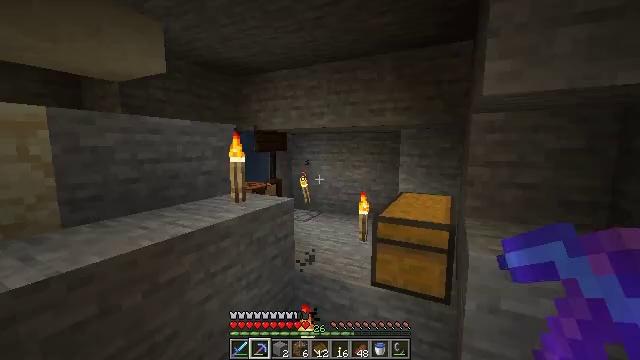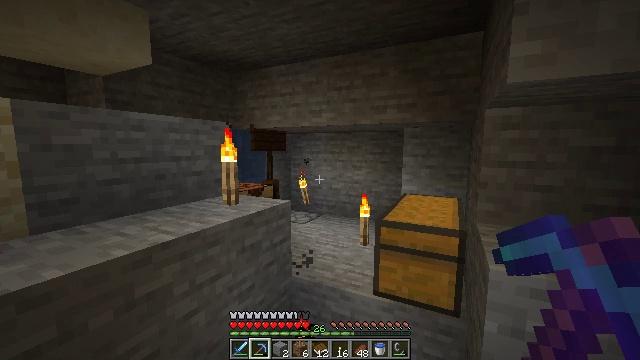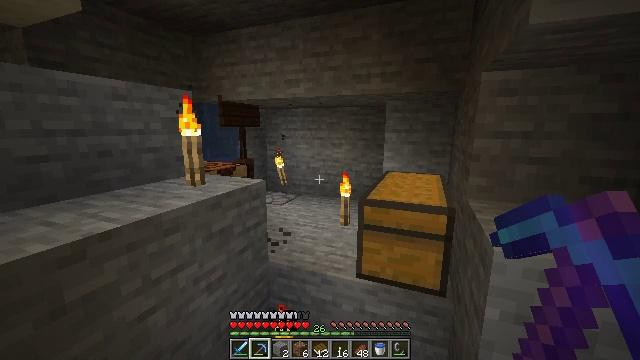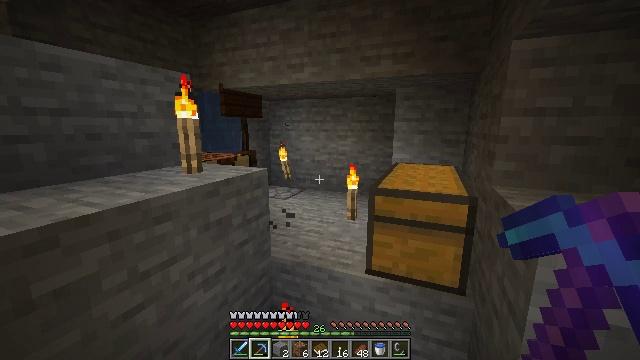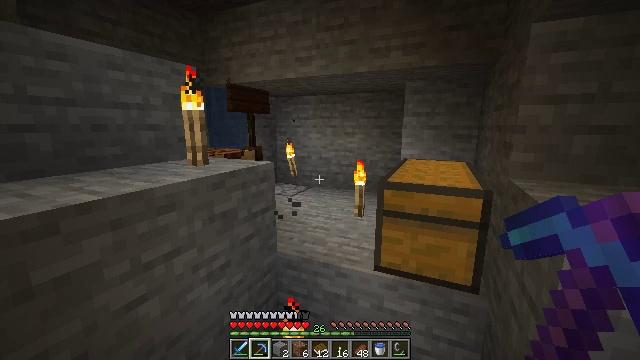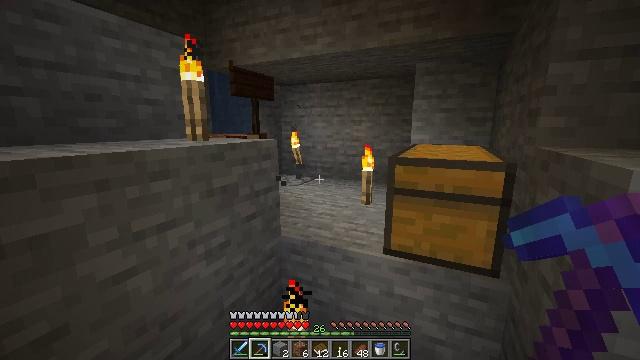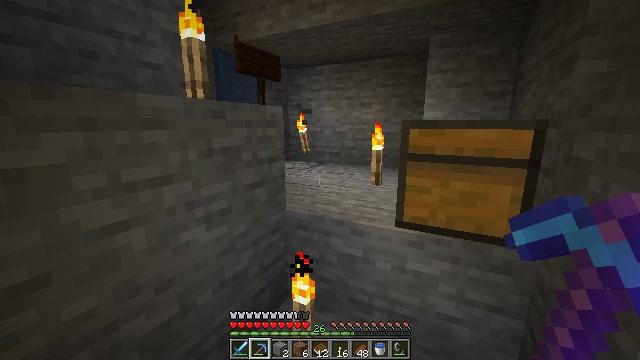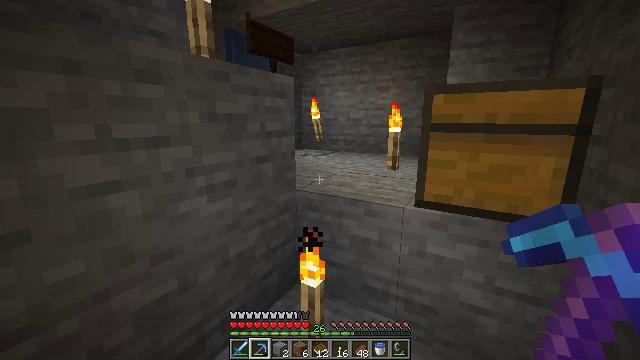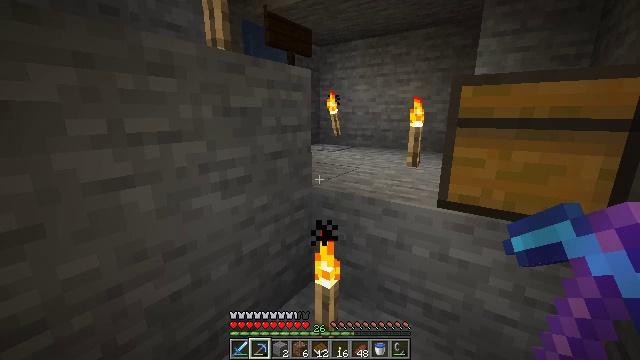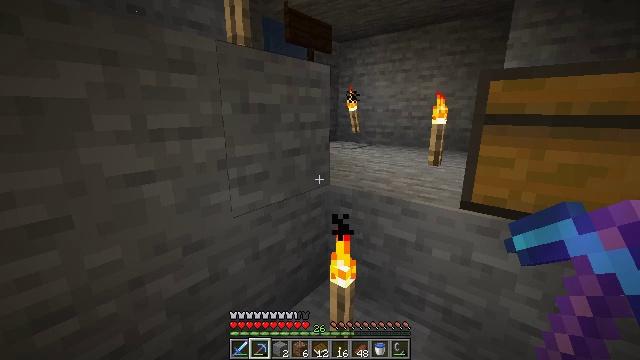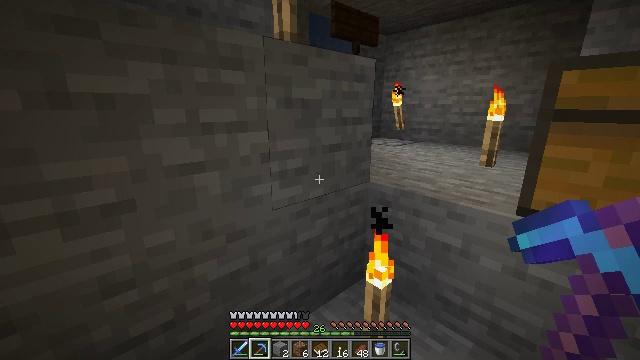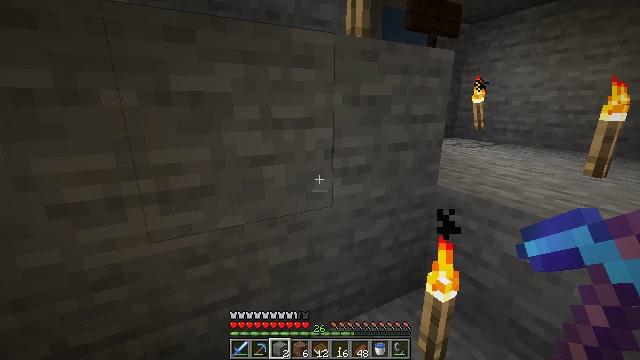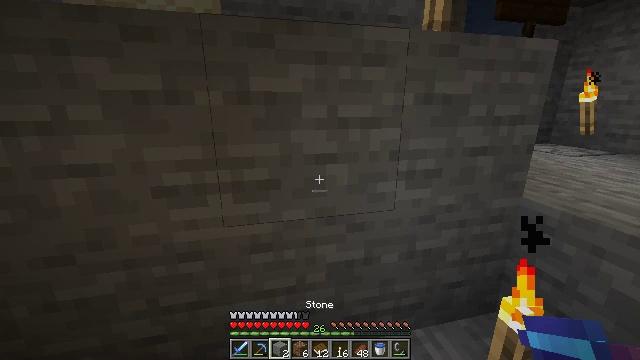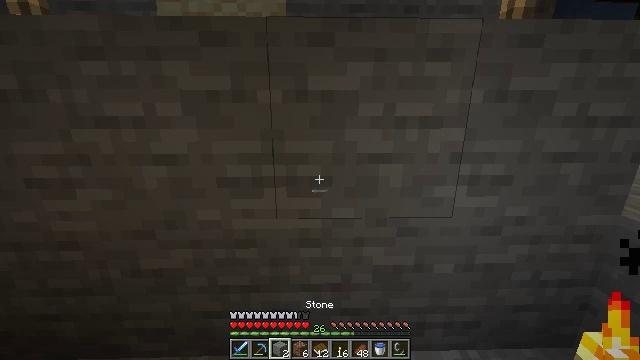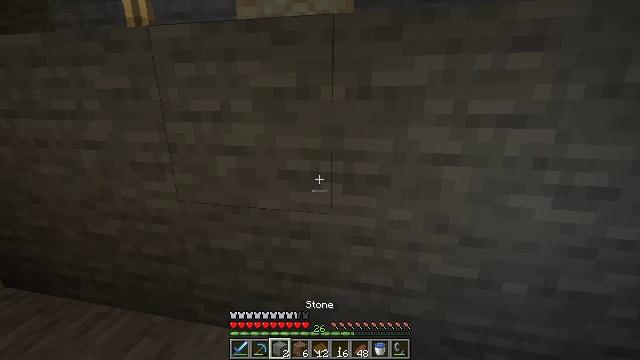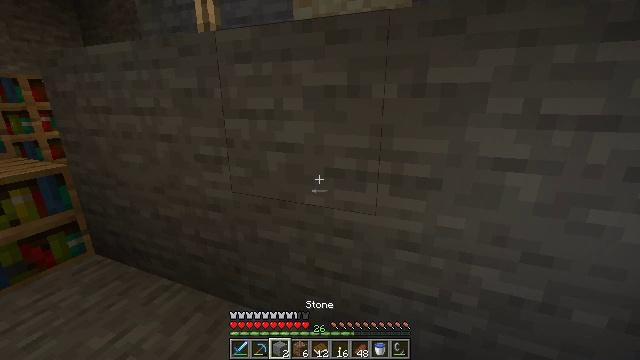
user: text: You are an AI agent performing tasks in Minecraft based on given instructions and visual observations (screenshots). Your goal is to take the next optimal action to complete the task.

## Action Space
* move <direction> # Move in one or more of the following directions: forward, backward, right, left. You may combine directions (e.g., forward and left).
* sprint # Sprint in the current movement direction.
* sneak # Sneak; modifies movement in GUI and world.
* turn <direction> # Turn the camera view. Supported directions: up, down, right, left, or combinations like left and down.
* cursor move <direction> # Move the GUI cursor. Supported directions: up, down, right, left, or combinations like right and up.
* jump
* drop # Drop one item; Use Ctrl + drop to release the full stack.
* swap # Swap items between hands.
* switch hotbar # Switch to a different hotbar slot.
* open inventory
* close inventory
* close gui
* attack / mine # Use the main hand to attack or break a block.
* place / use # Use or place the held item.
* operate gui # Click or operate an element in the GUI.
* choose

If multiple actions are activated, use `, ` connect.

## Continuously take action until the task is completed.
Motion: motion action
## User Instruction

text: Craft a birch sign by arranging birch planks and sticks in the crafting grid.
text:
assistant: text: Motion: move forward
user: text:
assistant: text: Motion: move forward, turn right and down
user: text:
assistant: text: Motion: no_op
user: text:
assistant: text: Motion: turn left
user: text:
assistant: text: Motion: turn left
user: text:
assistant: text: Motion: turn left
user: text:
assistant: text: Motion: turn left
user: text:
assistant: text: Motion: turn left and down
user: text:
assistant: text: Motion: turn left
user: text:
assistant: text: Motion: turn left
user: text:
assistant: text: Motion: turn left, switch to hotbar 3
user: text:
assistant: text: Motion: turn left, switch to hotbar 3
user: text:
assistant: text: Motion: turn left, switch to hotbar 3
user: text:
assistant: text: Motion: turn left
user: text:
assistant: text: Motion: turn left
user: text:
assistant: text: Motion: turn left and down
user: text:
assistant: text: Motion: turn left and down
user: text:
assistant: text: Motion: turn left
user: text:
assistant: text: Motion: turn left
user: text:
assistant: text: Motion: turn left
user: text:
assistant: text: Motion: turn left
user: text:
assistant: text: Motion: open inventory
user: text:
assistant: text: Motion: turn right, open inventory
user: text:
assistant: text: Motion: turn right and down
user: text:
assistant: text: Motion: turn right and down
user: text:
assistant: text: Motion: turn right and down
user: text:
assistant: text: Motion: no_op
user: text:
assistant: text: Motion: no_op
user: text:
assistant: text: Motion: no_op
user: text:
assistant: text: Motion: no_op